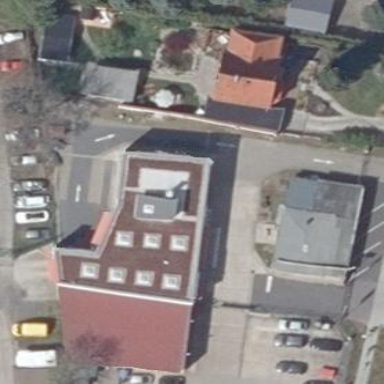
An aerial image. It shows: Building dedicated to vehicle inspection.